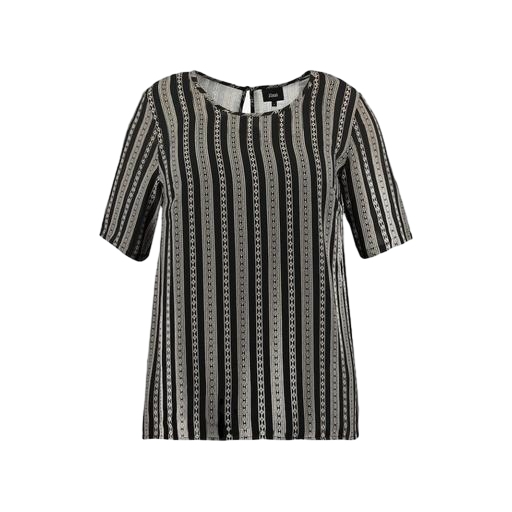
black geo-print t-shirt only macy, black plus size printed t-shirt only macy, black printed short-sleeve top only macy, white background